Field crop: tomato
Growth stage: 2
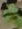
Species: solanum